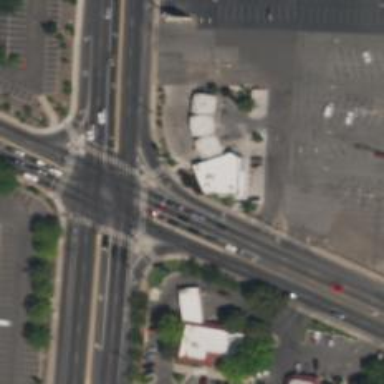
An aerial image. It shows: Tertiary road with asphalt surface and separate sidewalk.